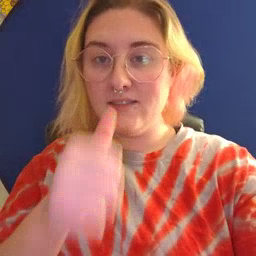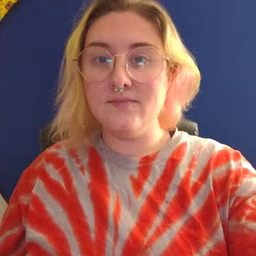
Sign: nuts